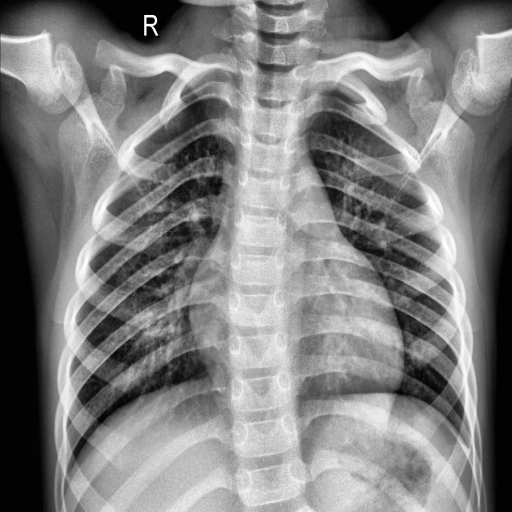
Finding: NORMAL